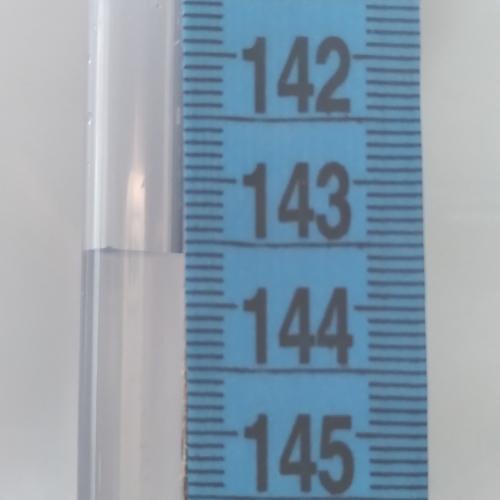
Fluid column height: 143.6 cm